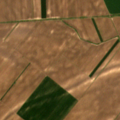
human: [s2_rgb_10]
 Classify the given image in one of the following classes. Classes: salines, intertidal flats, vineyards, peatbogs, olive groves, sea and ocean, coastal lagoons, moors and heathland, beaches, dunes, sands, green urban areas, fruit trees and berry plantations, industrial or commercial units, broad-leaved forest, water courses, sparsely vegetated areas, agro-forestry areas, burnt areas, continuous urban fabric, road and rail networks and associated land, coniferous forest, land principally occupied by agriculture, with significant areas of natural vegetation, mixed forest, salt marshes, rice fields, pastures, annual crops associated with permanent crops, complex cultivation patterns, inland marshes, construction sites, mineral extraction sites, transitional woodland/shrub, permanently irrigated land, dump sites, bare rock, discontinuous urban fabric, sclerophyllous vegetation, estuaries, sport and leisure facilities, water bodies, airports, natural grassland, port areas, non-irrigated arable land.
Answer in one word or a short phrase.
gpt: non-irrigated arable land